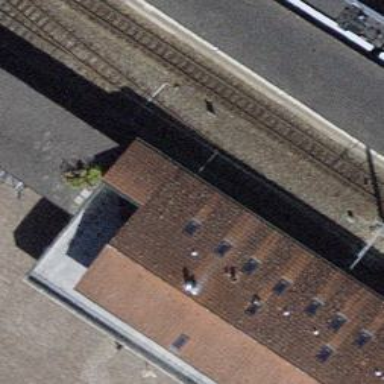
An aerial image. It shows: Narrow-gauge railway siding with electrified contact line. The siding has one track.